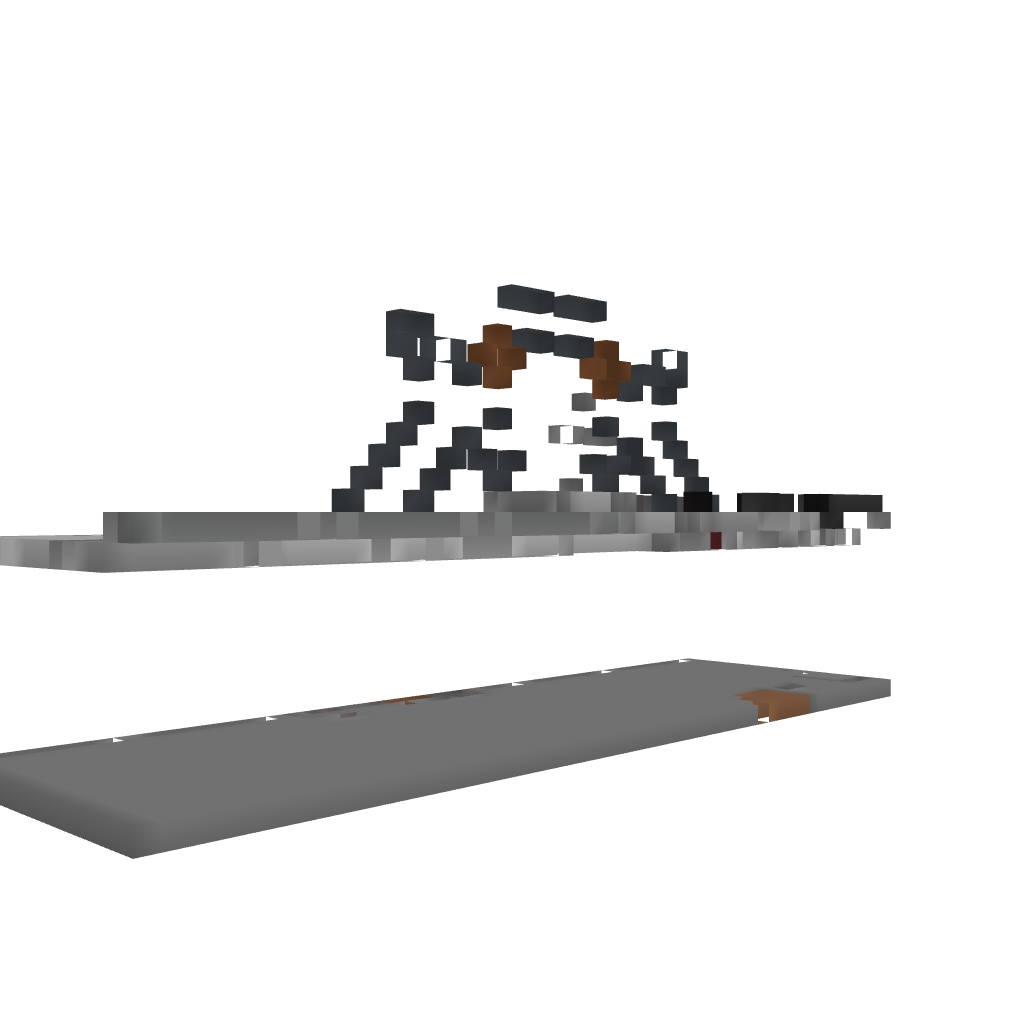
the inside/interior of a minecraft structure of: Swords Pixelart